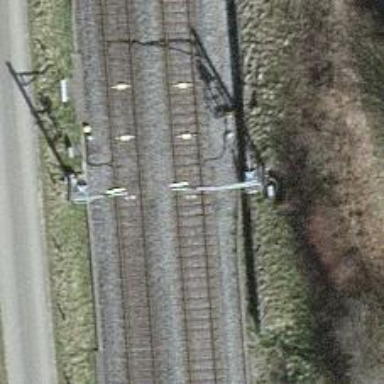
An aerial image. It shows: Railway signal.